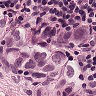
Metastatic tissue present: yes